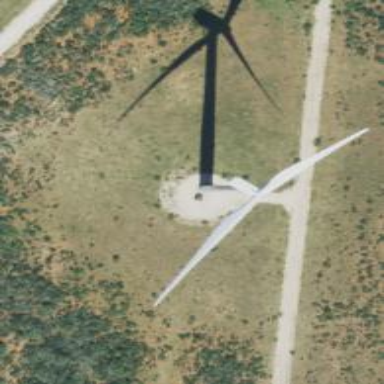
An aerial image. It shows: Wind generator using horizontal axis wind turbines.